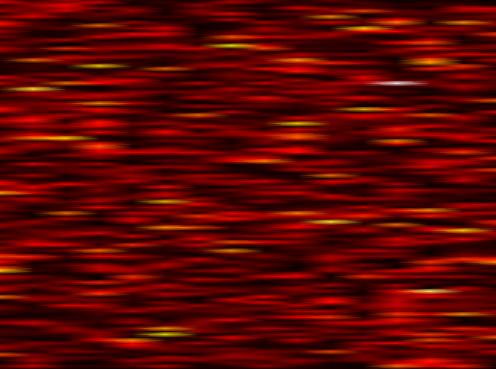
Label: FBMC